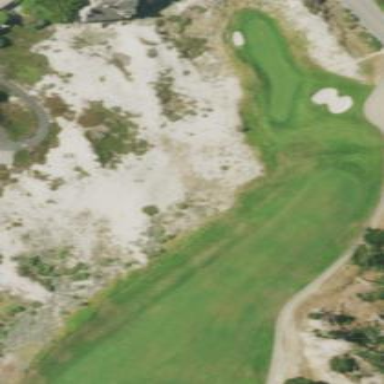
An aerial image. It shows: Scenic golf fairway.